Chest X-ray:
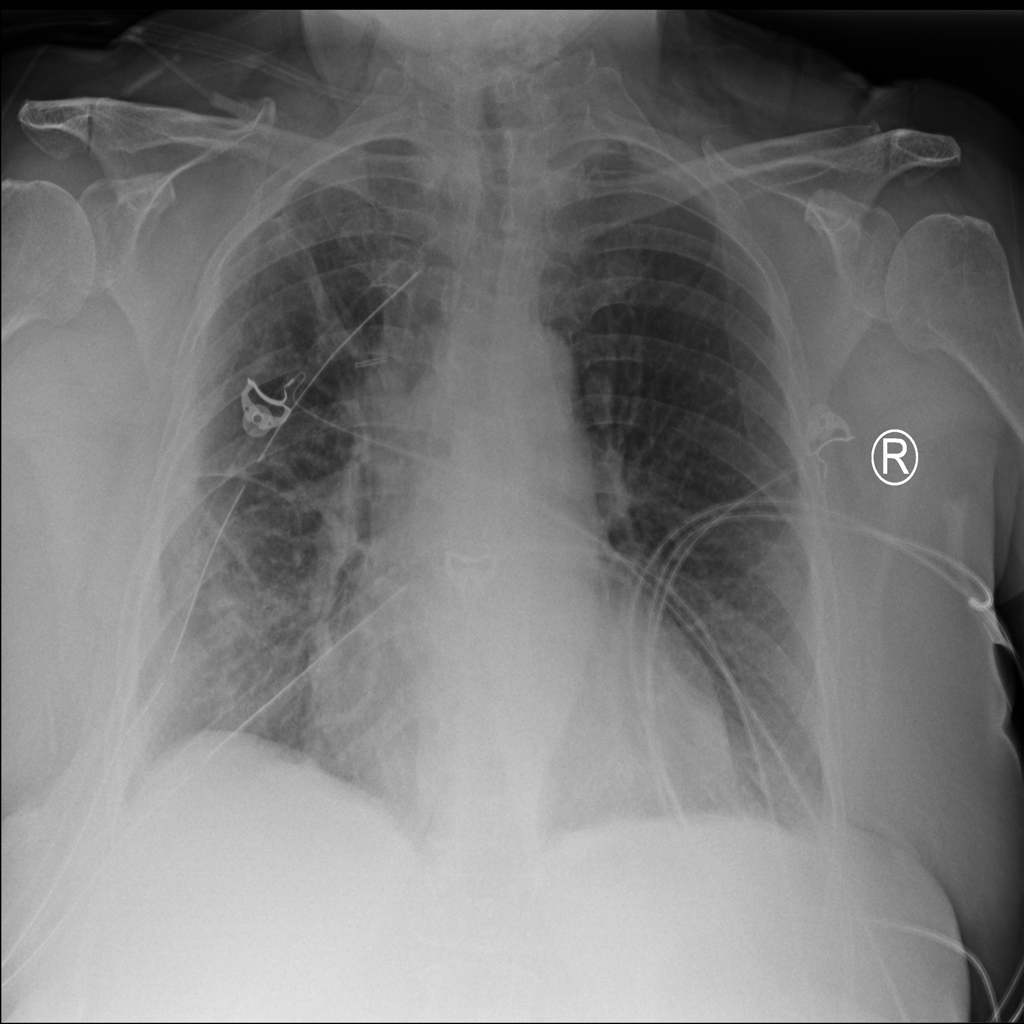
Findings: Nodule, Atelectasis, Consolidation, Effusion, Cardiomegaly
No abnormal finding: no